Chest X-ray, PA view. Patient: 79 years old, sex M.
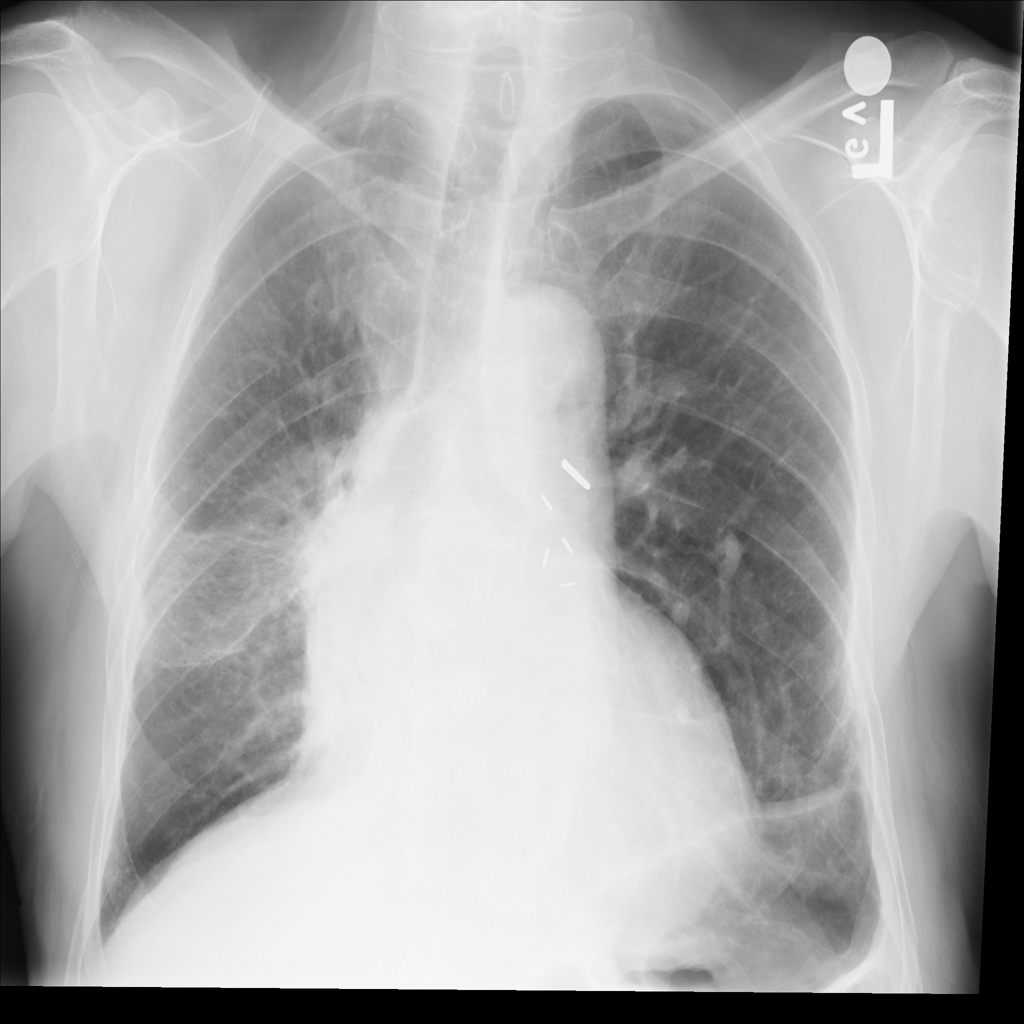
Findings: Pneumonia